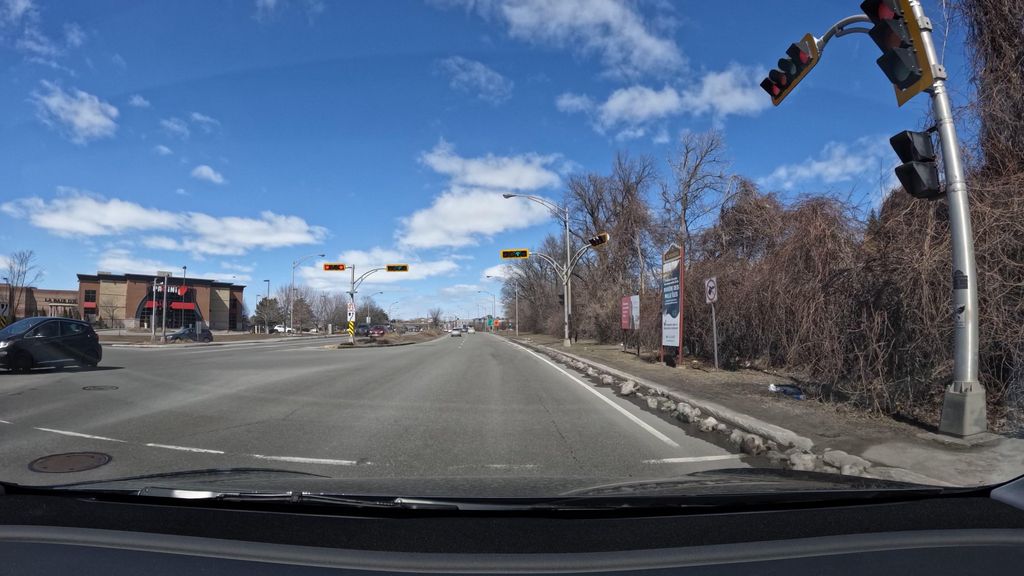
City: montreal